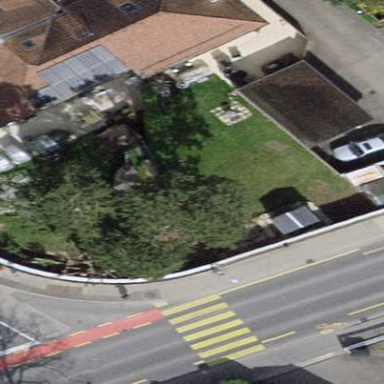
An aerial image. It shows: Garden enclosed by fence.